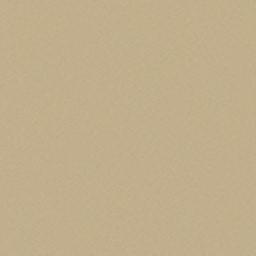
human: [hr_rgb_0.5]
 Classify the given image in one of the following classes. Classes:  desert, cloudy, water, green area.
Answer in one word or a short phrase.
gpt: desert